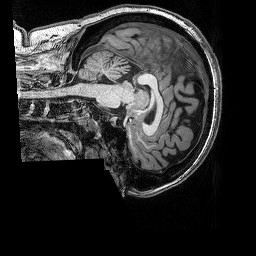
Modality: T1w
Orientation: sagittal
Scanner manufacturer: siemens
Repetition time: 2.5 s
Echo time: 0.00341 s